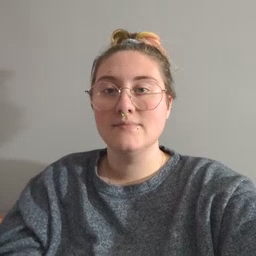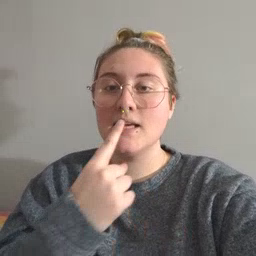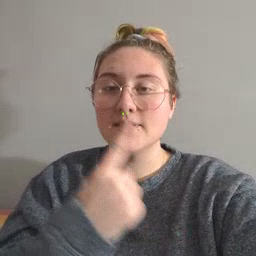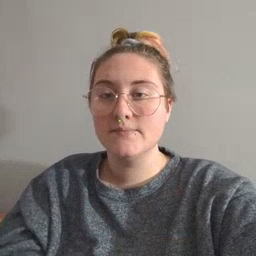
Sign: lips